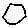
Label: hexagon